Interaction volume radius: 5 \u00c5
Interaction volume height: 20 \u00c5
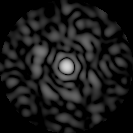
Disorder parameter: 0.8494